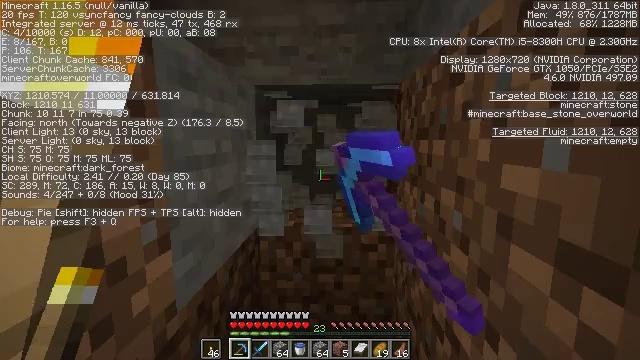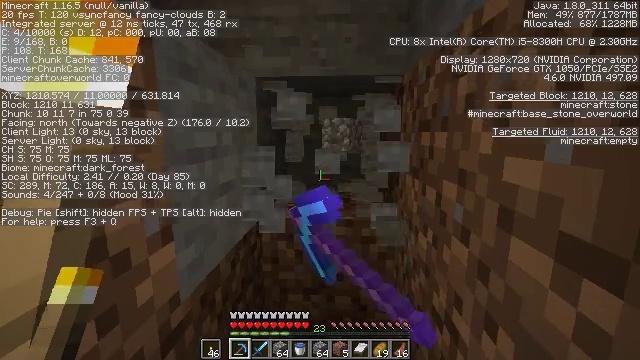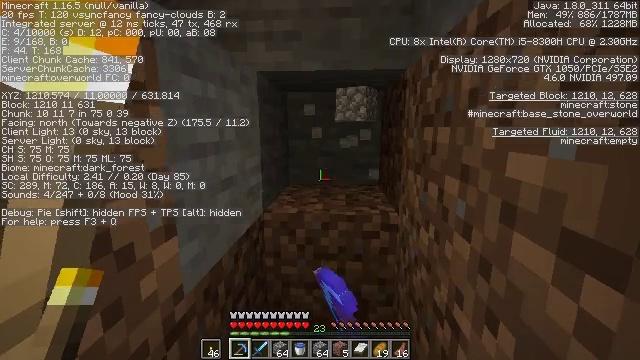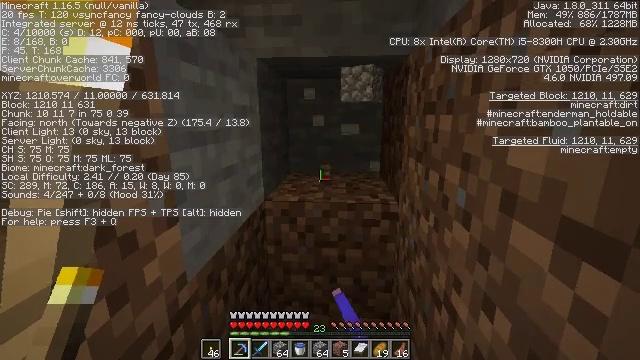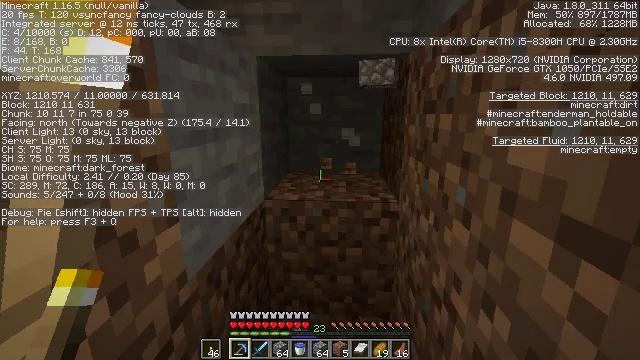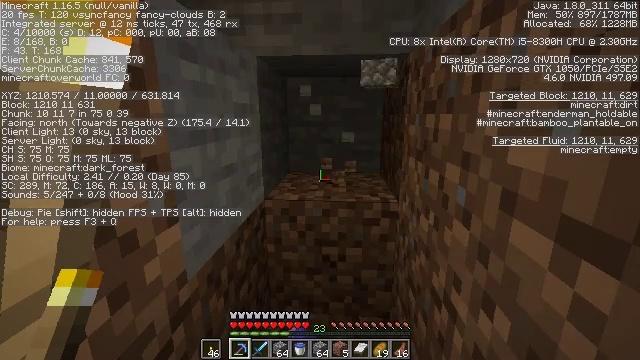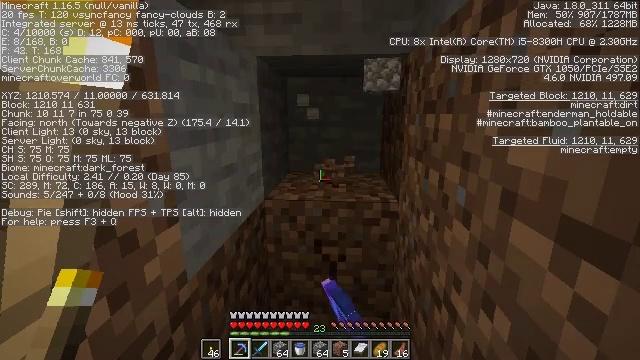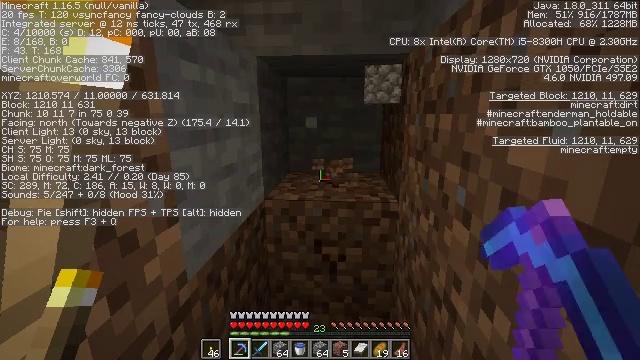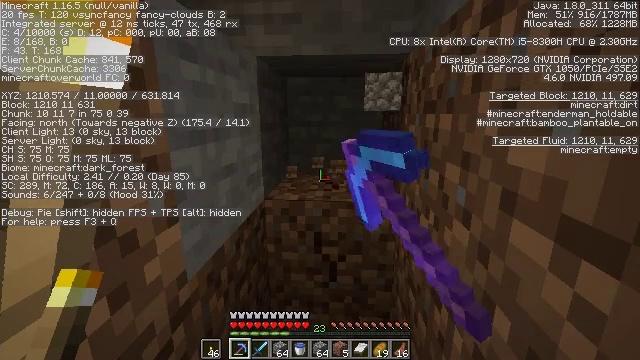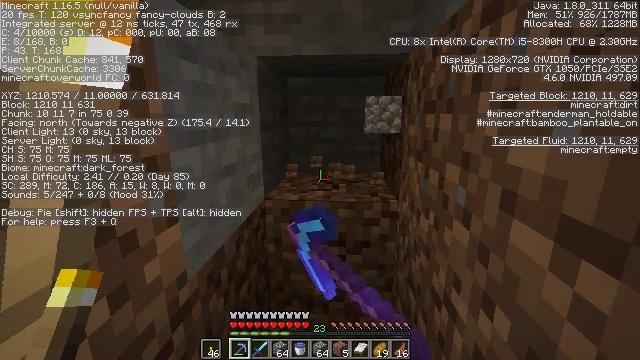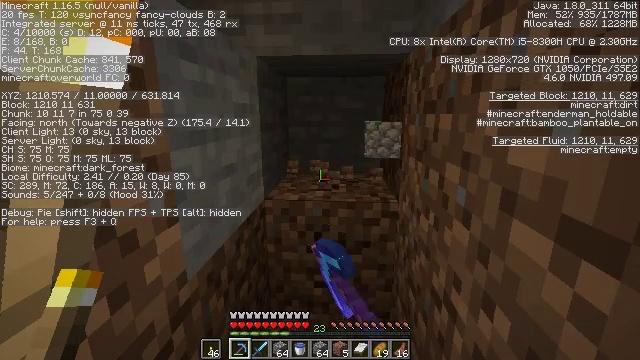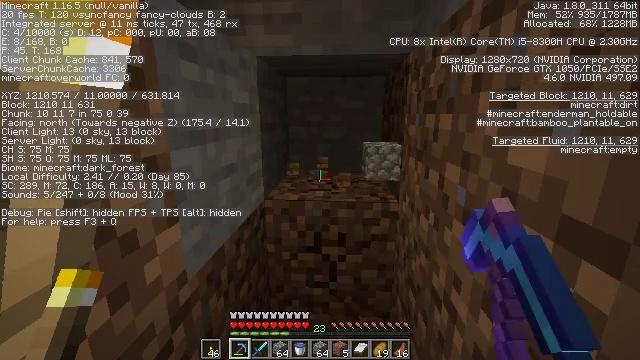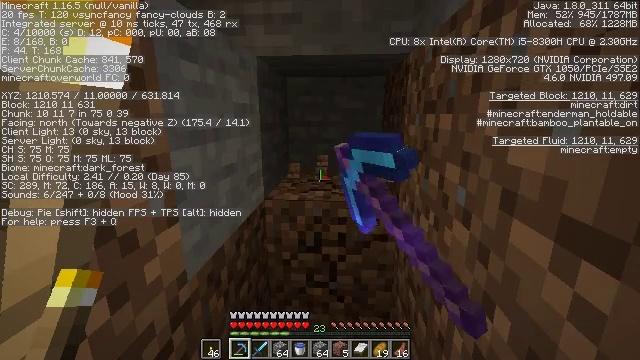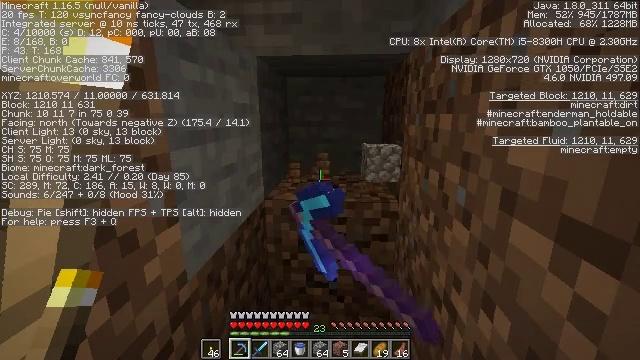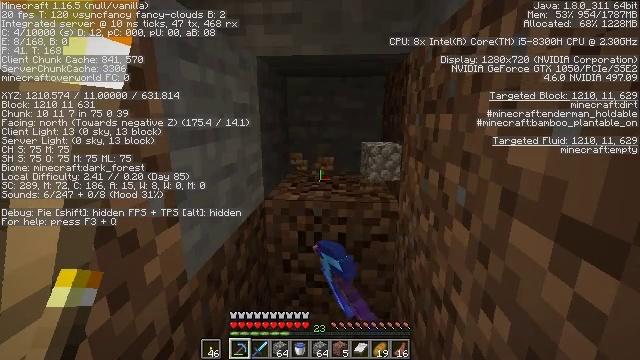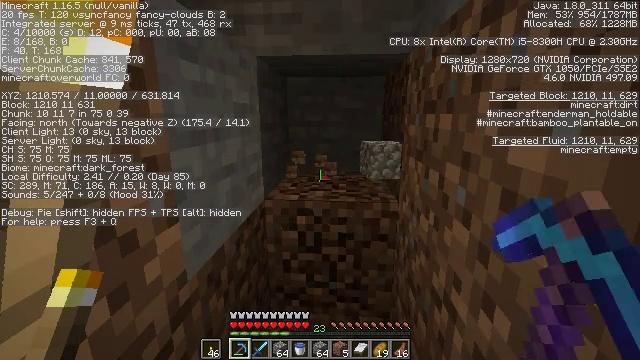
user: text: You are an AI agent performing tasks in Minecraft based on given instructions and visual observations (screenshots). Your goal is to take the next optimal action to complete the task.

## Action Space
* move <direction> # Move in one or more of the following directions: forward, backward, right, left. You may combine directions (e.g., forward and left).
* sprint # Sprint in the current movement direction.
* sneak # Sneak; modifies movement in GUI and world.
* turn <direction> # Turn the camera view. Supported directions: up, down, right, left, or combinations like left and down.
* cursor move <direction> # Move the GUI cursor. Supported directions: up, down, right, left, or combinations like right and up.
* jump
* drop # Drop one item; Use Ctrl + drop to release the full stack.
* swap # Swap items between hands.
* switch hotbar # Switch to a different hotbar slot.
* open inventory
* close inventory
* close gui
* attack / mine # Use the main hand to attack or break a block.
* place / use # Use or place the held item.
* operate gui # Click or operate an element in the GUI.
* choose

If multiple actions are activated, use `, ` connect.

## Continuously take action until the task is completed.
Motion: motion action
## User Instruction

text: Break the dirt block.
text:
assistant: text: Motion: turn down, attack / mine
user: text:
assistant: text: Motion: turn down, attack / mine
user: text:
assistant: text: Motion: turn down, attack / mine
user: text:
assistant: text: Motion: attack / mine
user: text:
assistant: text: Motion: attack / mine
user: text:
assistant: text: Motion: attack / mine
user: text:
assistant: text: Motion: attack / mine
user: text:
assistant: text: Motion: attack / mine
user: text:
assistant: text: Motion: attack / mine
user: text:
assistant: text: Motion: attack / mine
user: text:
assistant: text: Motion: attack / mine
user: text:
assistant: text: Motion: attack / mine
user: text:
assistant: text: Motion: attack / mine
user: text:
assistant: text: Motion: attack / mine
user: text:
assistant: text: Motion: attack / mine
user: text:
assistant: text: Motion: attack / mine
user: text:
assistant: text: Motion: attack / mine
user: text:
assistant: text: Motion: move forward, attack / mine
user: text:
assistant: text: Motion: move forward, attack / mine
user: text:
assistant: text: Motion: attack / mine
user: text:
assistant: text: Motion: attack / mine
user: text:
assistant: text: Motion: attack / mine
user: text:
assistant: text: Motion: attack / mine
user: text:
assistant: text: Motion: turn down, attack / mine
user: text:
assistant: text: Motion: turn down, attack / mine
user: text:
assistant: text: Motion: attack / mine
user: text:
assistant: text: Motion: attack / mine
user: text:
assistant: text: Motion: attack / mine
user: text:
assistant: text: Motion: turn up, attack / mine
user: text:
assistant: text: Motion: attack / mine